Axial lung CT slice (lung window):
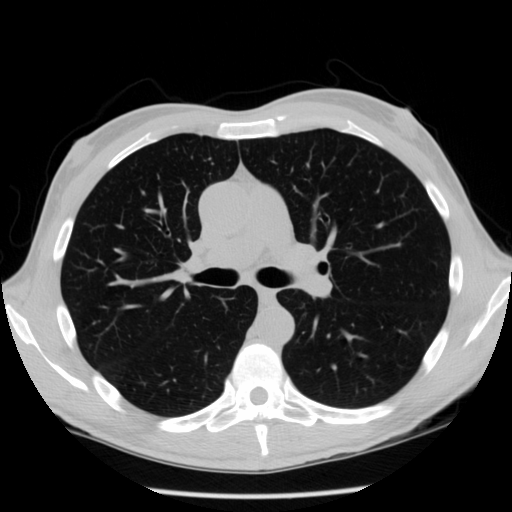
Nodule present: no